Interaction volume radius: 5 \u00c5
Interaction volume height: 10 \u00c5
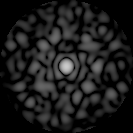
Disorder parameter: 0.8684